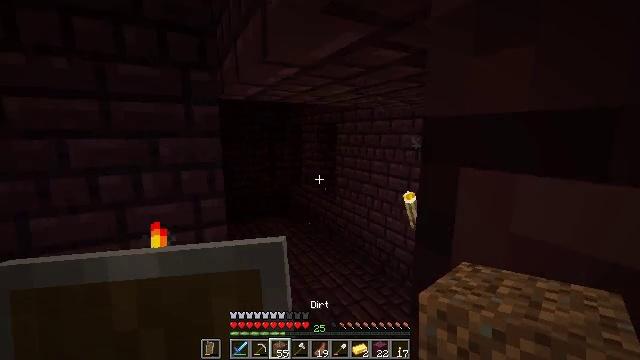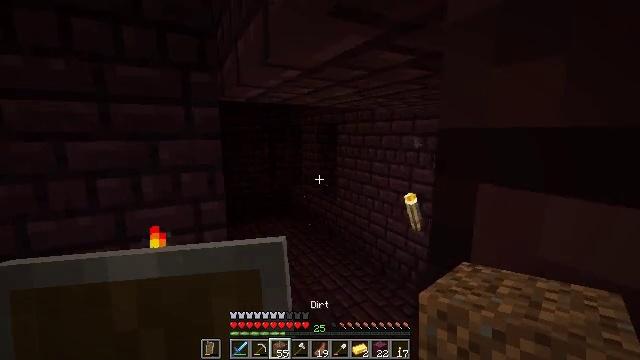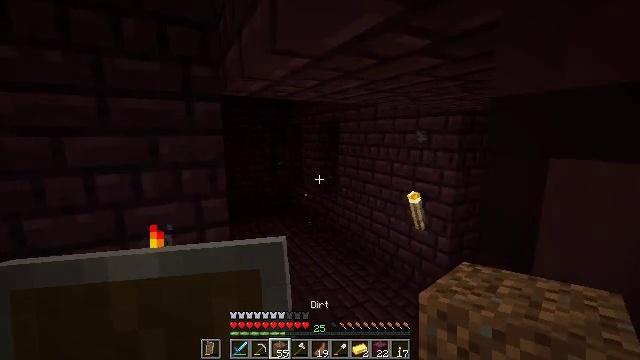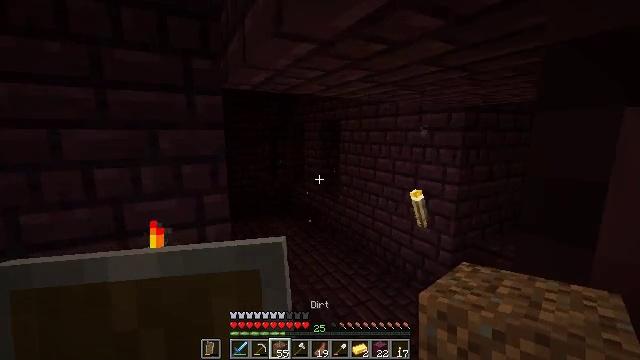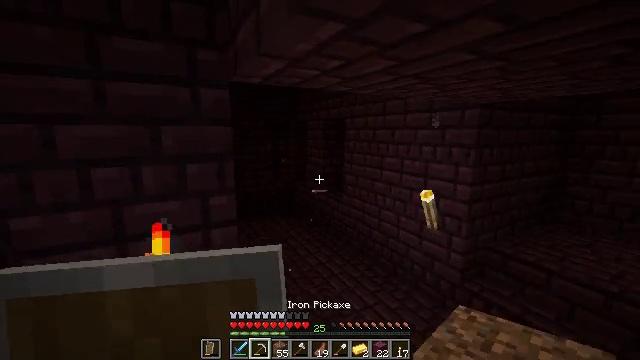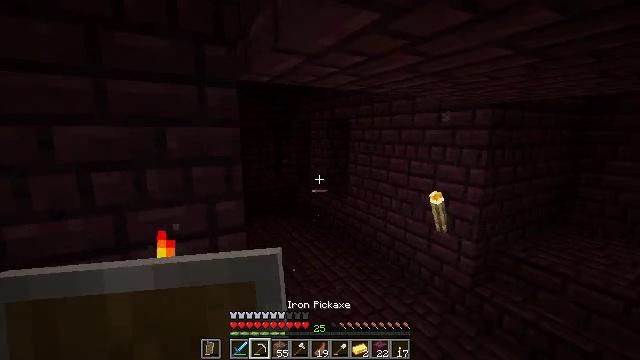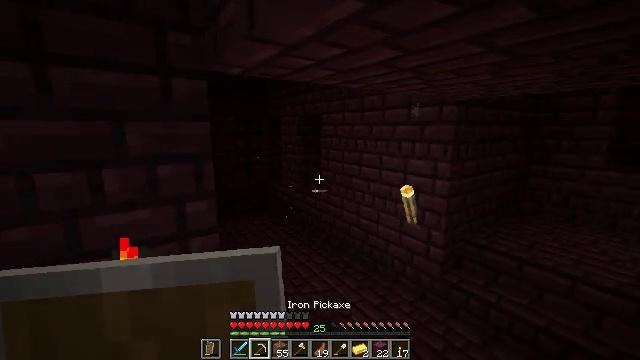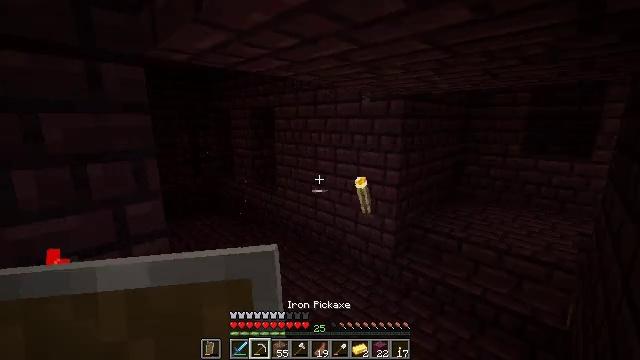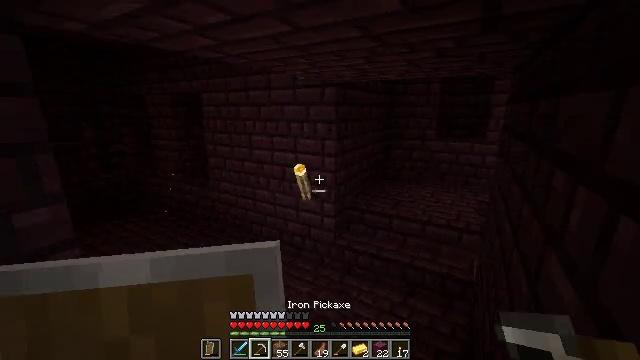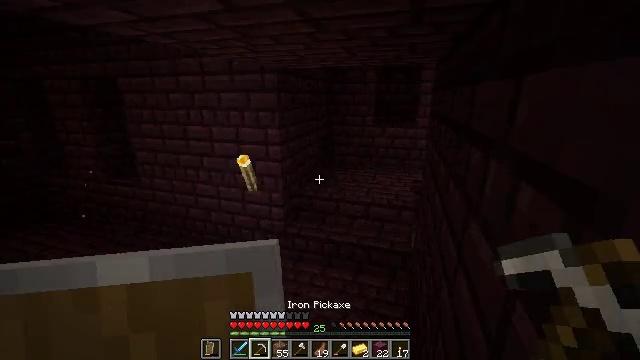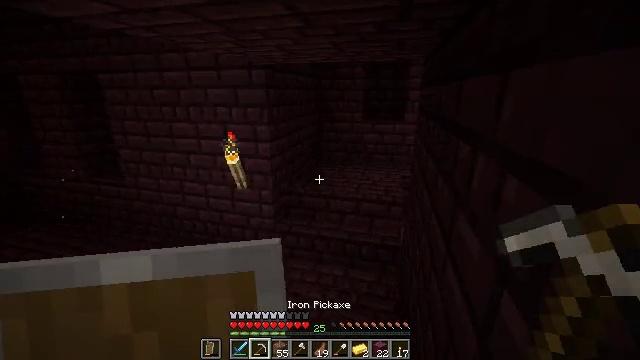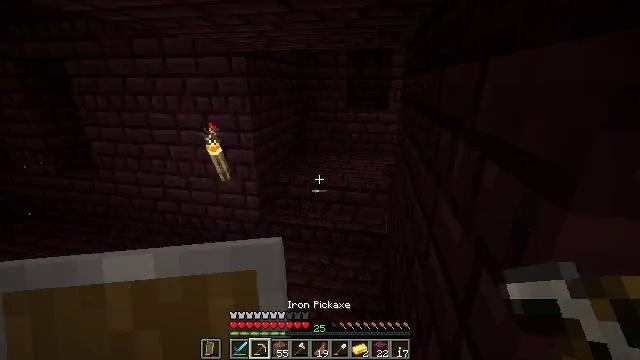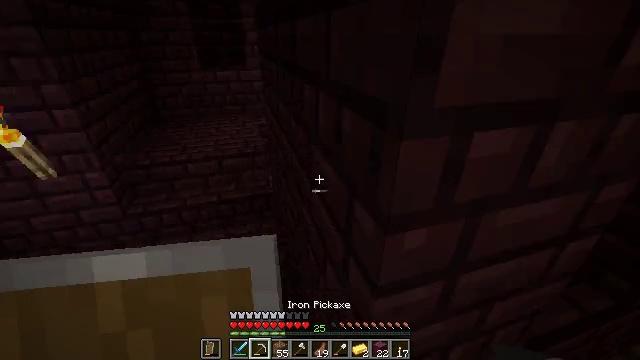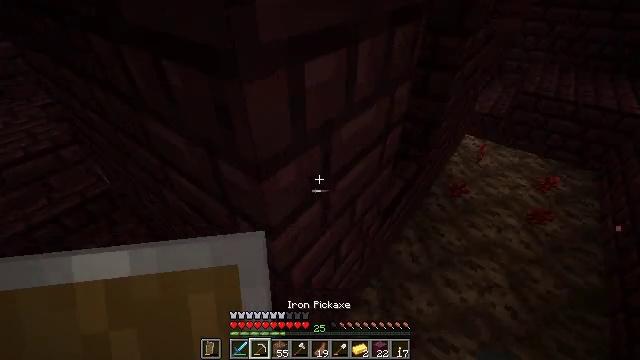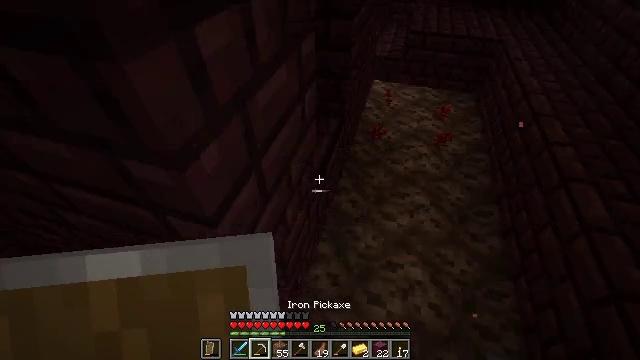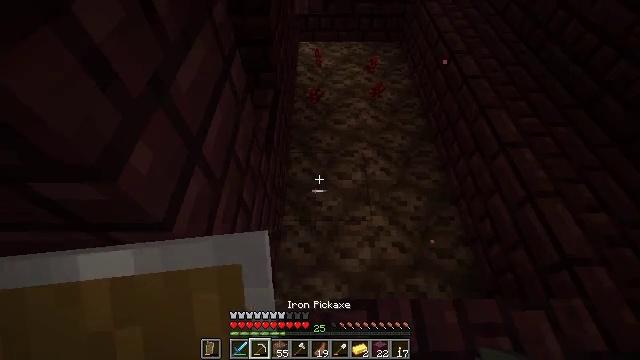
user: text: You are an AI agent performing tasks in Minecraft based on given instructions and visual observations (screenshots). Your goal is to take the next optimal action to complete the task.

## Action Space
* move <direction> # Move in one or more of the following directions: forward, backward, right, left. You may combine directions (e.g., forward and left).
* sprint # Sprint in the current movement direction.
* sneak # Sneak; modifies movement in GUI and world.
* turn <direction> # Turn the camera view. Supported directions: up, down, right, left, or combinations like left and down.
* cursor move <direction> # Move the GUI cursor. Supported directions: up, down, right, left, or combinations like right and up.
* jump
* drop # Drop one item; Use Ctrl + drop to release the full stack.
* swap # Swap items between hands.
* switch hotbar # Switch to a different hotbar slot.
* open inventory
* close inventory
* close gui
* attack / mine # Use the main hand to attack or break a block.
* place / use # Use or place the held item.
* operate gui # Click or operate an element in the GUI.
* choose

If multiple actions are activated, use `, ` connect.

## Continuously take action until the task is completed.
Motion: motion action
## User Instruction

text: Break soul sand to slow down mobs.
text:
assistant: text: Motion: move forward and move left
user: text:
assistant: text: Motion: move forward and move left
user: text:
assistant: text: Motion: move forward and move left
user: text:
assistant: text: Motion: move forward and move left
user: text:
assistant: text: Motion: no_op
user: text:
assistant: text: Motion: turn right
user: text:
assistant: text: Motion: turn right and down
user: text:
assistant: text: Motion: turn right and down
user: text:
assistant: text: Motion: turn right and down
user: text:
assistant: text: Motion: turn right
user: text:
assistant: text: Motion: turn right and down
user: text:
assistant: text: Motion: turn right and down
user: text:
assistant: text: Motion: turn right and down
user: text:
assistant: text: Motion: turn right and down
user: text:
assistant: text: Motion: turn right and down
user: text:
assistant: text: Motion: turn right and down
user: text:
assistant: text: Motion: no_op
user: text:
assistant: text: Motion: no_op
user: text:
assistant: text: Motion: no_op
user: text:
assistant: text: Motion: no_op
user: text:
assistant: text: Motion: no_op
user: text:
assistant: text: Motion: attack / mine
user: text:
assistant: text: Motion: turn down, attack / mine
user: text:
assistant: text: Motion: attack / mine
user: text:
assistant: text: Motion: attack / mine
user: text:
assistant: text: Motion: attack / mine
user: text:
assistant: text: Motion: attack / mine
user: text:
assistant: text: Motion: attack / mine
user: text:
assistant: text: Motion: attack / mine
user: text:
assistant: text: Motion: attack / mine